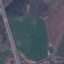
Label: Highway